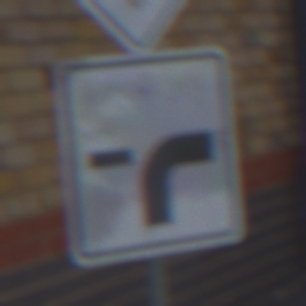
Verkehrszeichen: VerlaufVorfahrtsstrasse9
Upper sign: Vorfahrtsstrasse
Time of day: MorningAfternoon
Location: Outdoor (Urban)
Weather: Overcast
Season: NotSpecified
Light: Natural